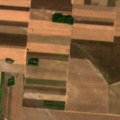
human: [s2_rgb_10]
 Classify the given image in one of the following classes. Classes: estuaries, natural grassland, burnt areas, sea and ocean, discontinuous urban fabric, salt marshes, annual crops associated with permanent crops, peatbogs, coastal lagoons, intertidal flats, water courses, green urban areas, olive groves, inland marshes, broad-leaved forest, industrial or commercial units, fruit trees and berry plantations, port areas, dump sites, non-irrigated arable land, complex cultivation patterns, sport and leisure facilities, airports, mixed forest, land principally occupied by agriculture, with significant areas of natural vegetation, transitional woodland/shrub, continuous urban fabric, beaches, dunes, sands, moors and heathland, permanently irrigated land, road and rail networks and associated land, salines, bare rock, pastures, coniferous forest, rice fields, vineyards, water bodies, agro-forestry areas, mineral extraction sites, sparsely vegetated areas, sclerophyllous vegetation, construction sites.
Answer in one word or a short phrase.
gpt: non-irrigated arable land